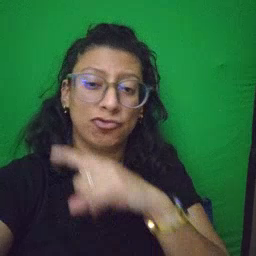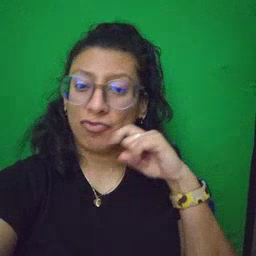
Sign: dry